Field crop: maize
Growth stage: 2
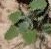
Species: chenopodium